Question: I have made the following XAML path but would like to add the text 'Back' to it.

This is how I am adding it in...
'''
<Path Style="{StaticResource BackButton}">
</Path>
'''
However when I add any content inside the path I get the message
'''
The type 'Path' does not support direct content.
'''
Any tips?
Edit - This is the style
'''
<Style x:Key="BackButton" TargetType="{x:Type Path}">
<Setter Property="Data" Value="F1 M 639.667,236.467L 645.092,236.467L 725.566,236.467L 725.566,253.513L 645.092,253.513L 639.673,253.513L 619.787,244.99L 639.667,236.467 Z " />
<Setter Property="Height" Value="30" />
<Setter Property="MinWidth" Value="100" />
<Setter Property="Fill" Value="#FFFFFFFF" />
<Setter Property="StrokeThickness" Value="1" />
<Setter Property="Stroke" Value="#FF999B9C" />
<Setter Property="Stretch" Value="Fill" />
<Setter Property="Cursor" Value="Hand" />
<Style.Triggers>
<Trigger Property="IsMouseOver" Value="true">
<Setter Property="Fill" Value="#FFEEEEEE" />
</Trigger>
</Style.Triggers>
</Style>
'''
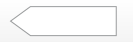
Answer: You can place both the shape and a 'TextBlock' inside a 'Canvas', and place the text on top of the shape.
For example:
'''
<Canvas>
<Path Style="{StaticResource BackButton}"/>
<TextBlock Text="Back" Canvas.Top="0" Canvas.Left="25" FontSize="20"/>
</Canvas>
'''
Will give you:

You can also just use a 'Grid' as a container and change the 'TextBlock' 'Panel.ZIndex' property to a higher value:
'''
<Grid>
<Path Style="{StaticResource BackButton}" HorizontalAlignment="Stretch" VerticalAlignment="Stretch" Margin="5"/>
<TextBlock Text="Back" FontSize="20" Panel.ZIndex="1" HorizontalAlignment="Center" VerticalAlignment="Center"/>
</Grid>
'''
See <URL> for more details.